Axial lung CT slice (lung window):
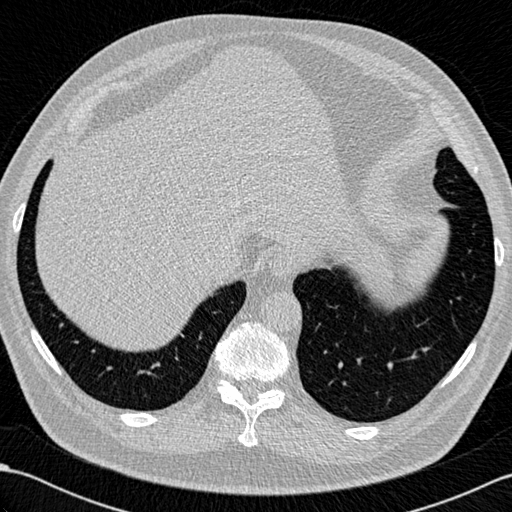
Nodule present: no